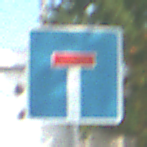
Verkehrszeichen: Sackgasse
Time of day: MorningAfternoon
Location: Outdoor (Suburban)
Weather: PartlyCloudy
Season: NotSpecified
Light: Natural